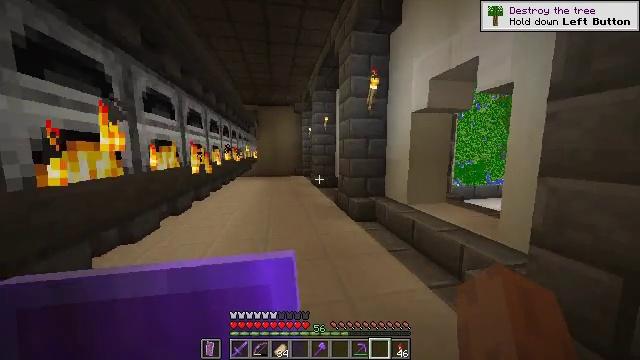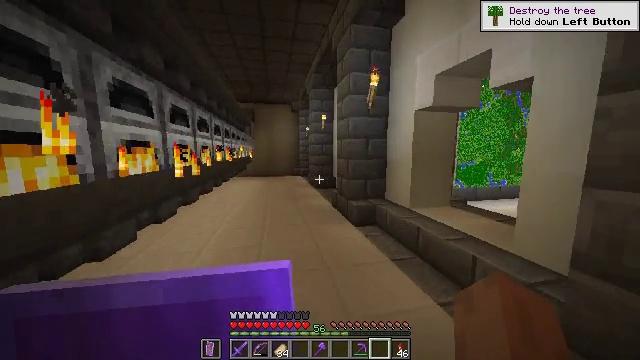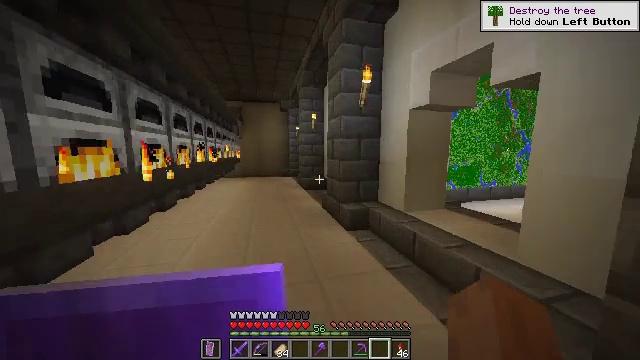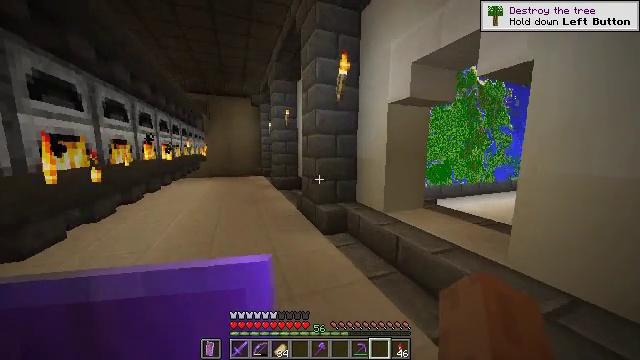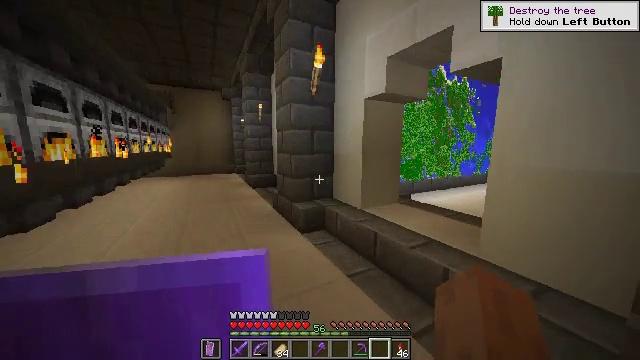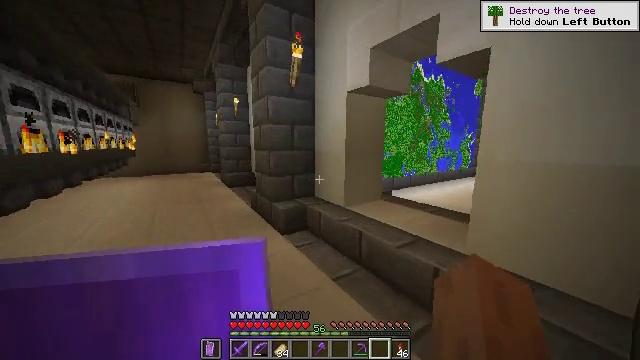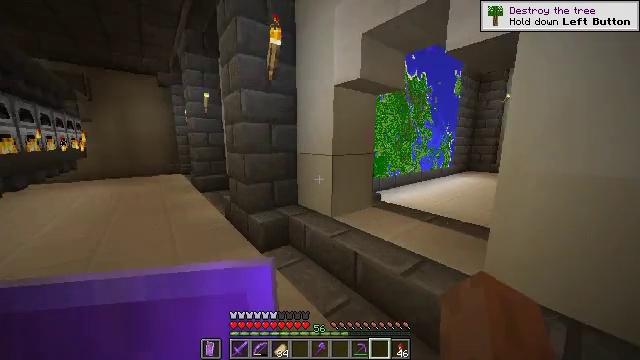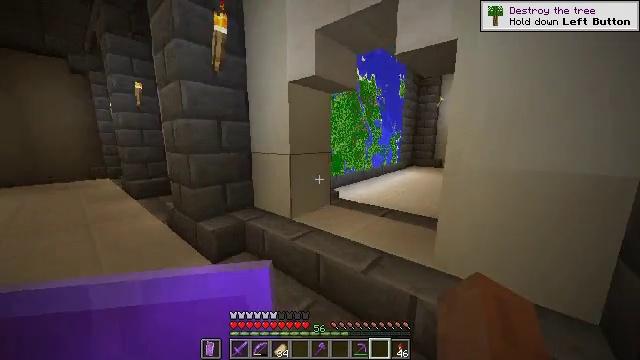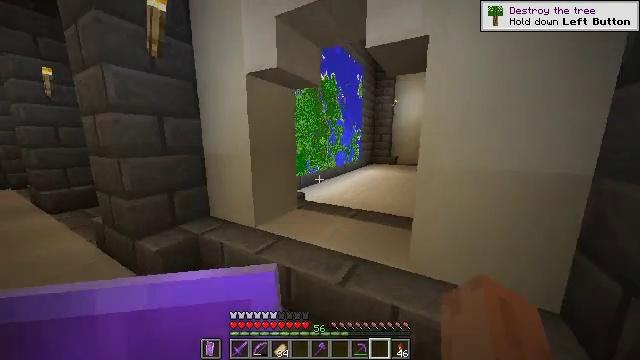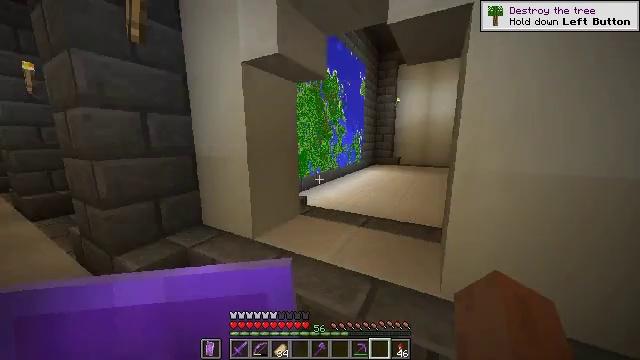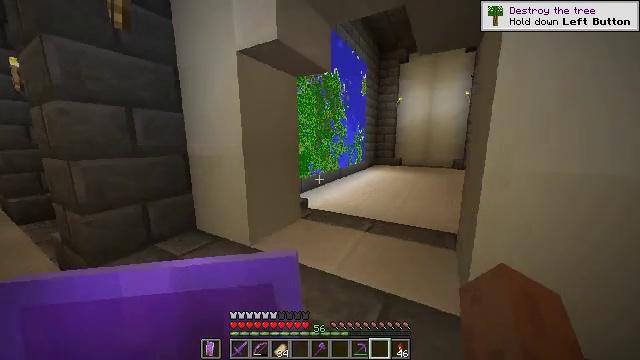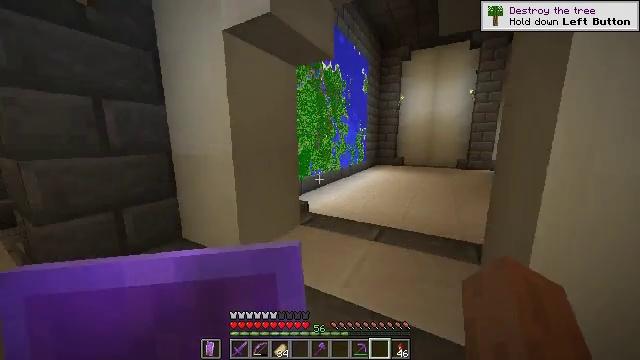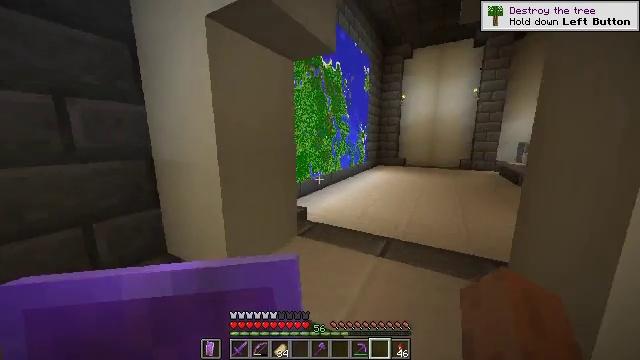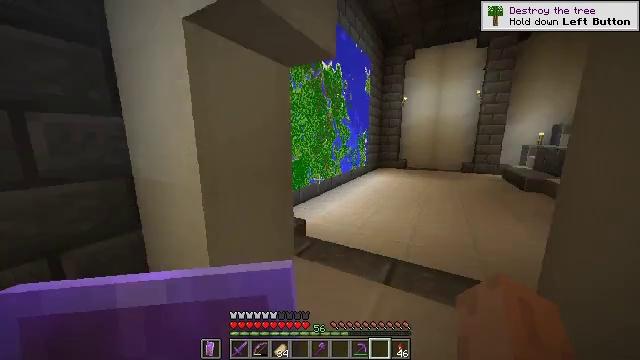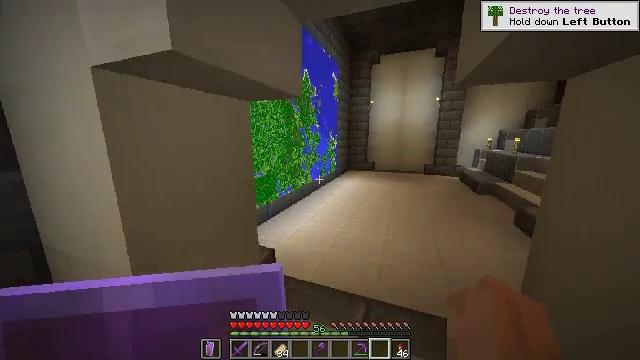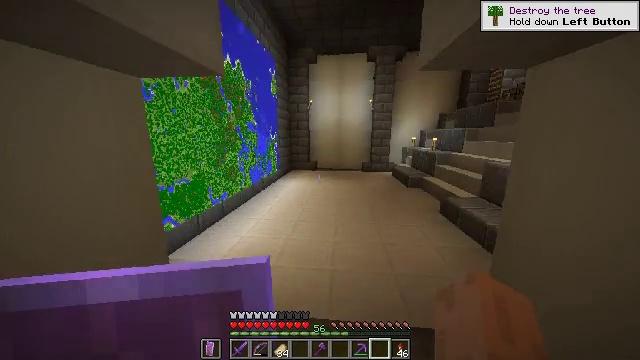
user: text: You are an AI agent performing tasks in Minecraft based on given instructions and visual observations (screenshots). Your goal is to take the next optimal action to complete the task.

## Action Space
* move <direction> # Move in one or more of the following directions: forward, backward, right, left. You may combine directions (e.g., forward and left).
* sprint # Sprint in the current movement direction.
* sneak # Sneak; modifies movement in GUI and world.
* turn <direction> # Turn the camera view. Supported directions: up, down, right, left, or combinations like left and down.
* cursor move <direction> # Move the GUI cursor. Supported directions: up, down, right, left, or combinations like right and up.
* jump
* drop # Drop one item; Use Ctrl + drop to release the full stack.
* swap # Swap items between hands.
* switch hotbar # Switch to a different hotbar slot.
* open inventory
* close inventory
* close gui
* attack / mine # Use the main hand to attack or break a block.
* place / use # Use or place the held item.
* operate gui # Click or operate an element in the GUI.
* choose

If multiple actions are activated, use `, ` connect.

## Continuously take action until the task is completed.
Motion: motion action
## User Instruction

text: Disassemble the ladder.
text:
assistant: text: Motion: move forward, sprint
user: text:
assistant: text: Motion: move forward, sprint, turn right
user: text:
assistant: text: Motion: move forward, sprint, turn right
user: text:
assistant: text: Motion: move forward, sprint, turn right
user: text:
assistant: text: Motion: move forward, sprint, turn right
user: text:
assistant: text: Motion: move forward, sprint, turn right
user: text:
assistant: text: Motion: move forward, sprint, turn right
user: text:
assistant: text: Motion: move forward, sprint, turn right
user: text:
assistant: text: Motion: move forward, sprint
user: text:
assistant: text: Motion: move forward, sprint
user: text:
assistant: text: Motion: move forward, sprint
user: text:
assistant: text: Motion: move forward, sprint
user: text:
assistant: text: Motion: move forward, sprint
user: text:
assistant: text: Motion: move forward, sprint, turn right
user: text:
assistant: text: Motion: move forward, sprint, turn right
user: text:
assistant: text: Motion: move forward, sprint, turn right
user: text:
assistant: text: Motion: move forward, sprint, turn right
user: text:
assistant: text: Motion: move forward, sprint
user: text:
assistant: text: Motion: move forward, sprint, turn right
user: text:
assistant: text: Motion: move forward, sprint, turn right
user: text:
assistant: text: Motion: move forward, sprint, turn right and up
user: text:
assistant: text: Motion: move forward, sprint, turn left and up
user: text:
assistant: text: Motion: move forward, sprint
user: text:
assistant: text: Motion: move forward, sprint
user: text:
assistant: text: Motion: move forward, sprint
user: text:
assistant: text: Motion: move forward, sprint
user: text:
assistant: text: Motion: move forward, sprint
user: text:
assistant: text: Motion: move forward, sprint
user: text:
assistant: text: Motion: move forward, sprint, turn up
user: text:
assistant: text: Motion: move forward, sprint, turn right and up